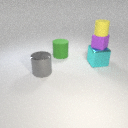
large cyan metal cube in front of large green rubber cylinder